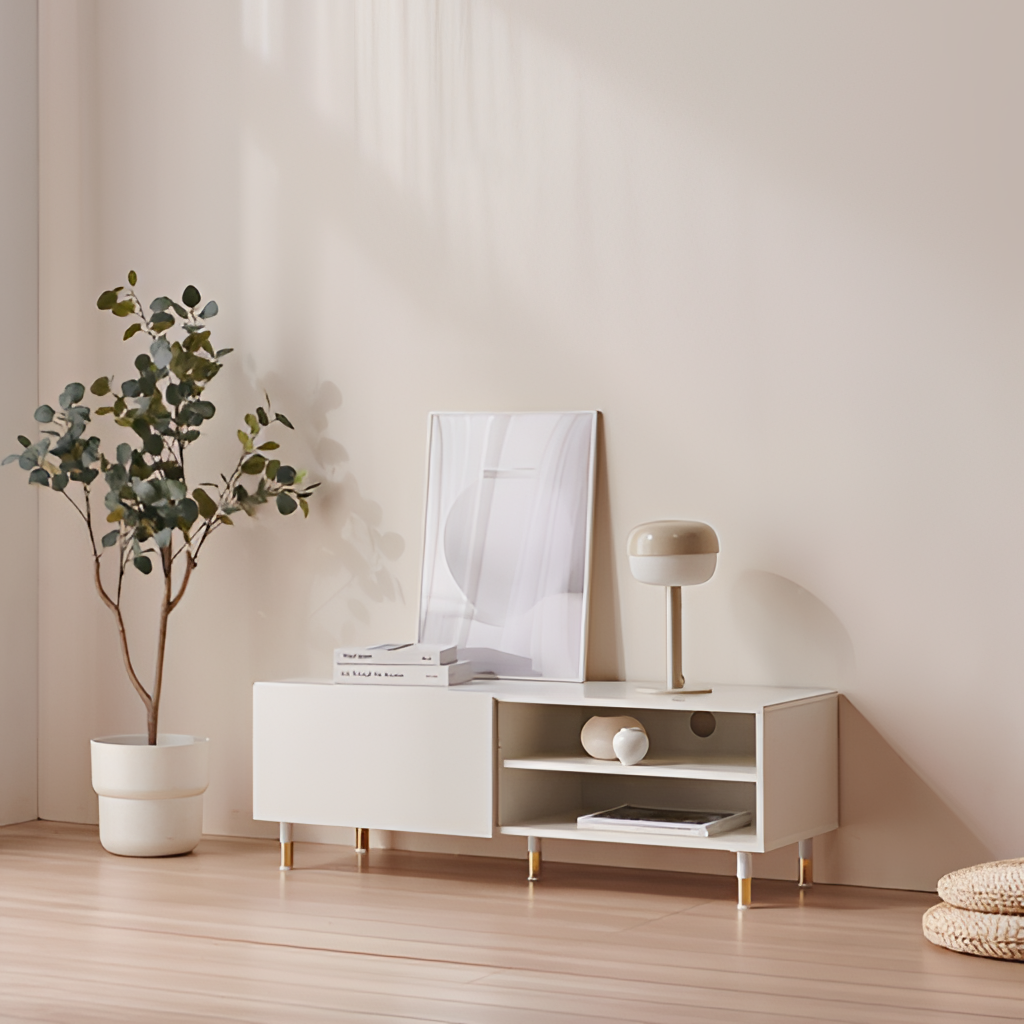
wood cabinet, living room, modern, beige wood flooring, with plank pattern, beige paint wallpaper, with solid pattern